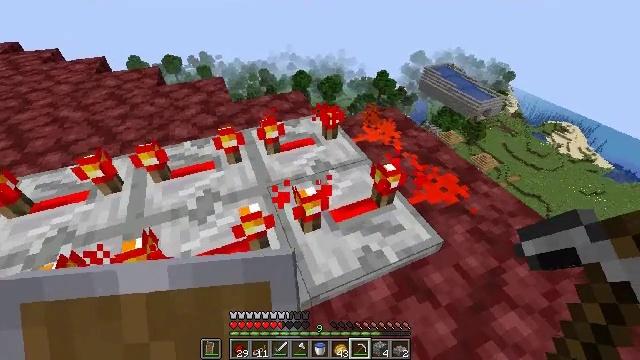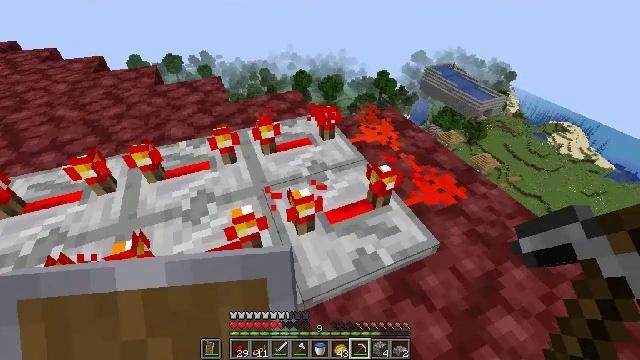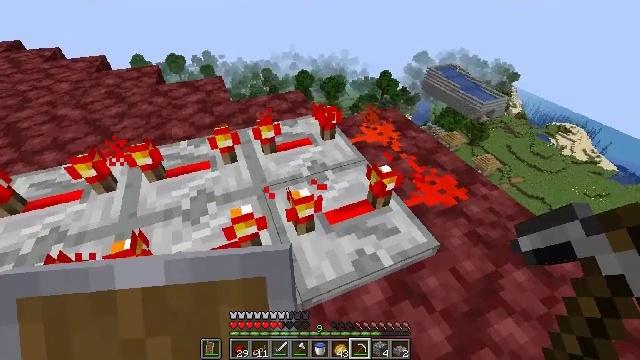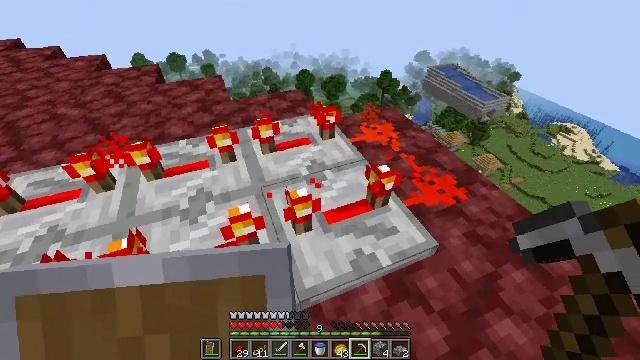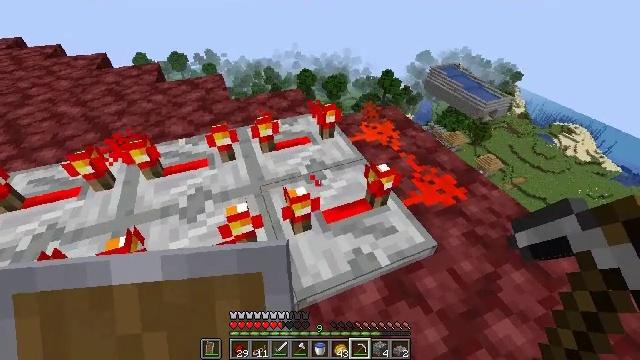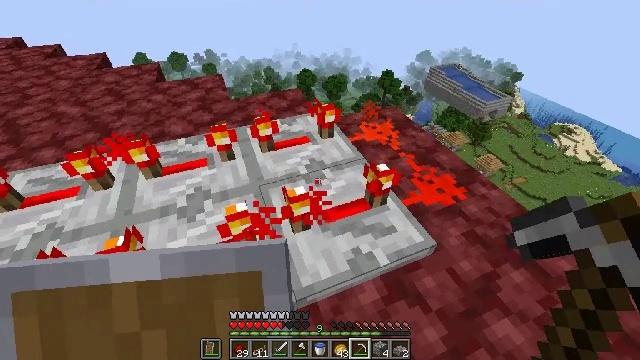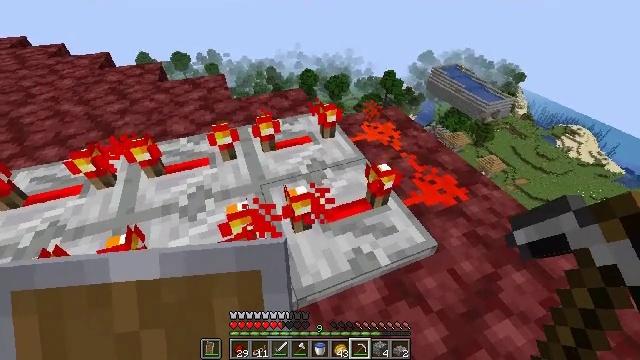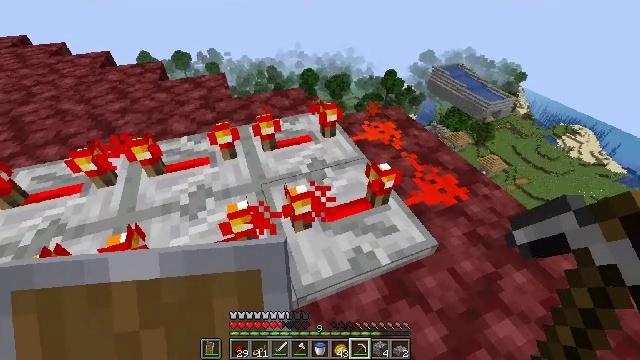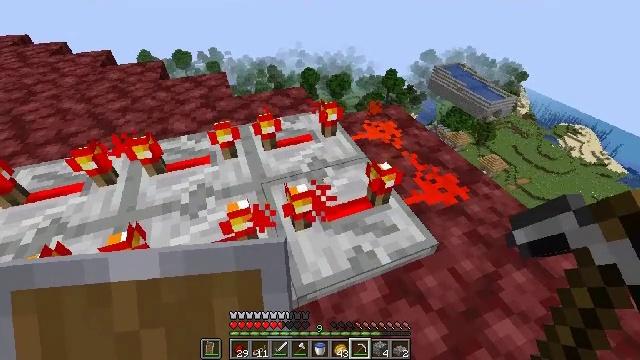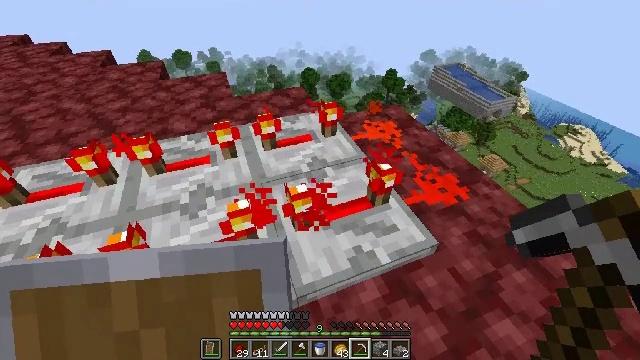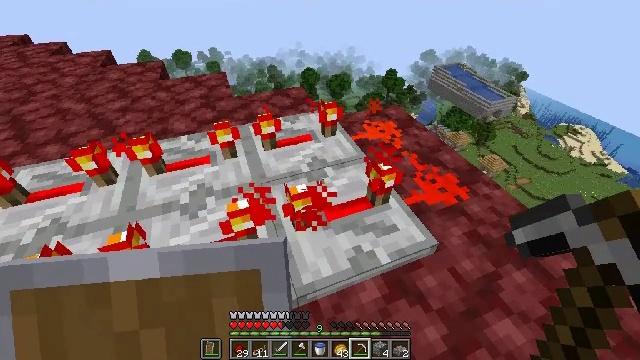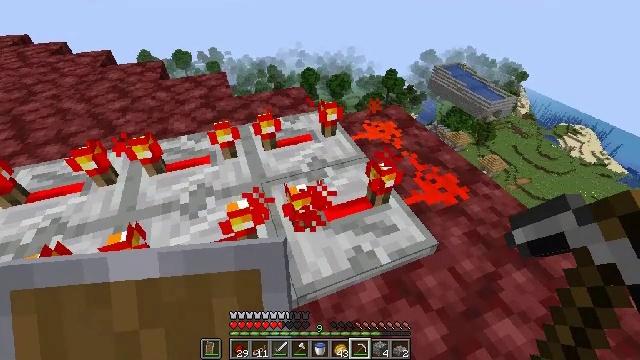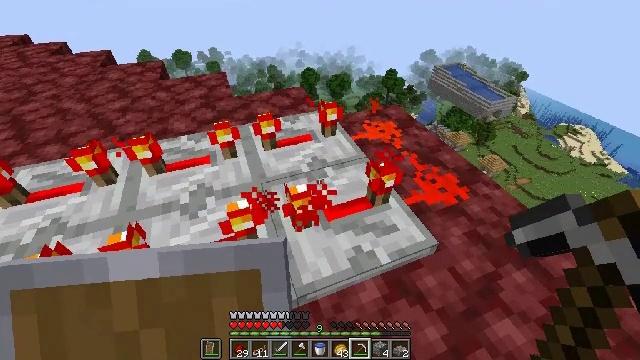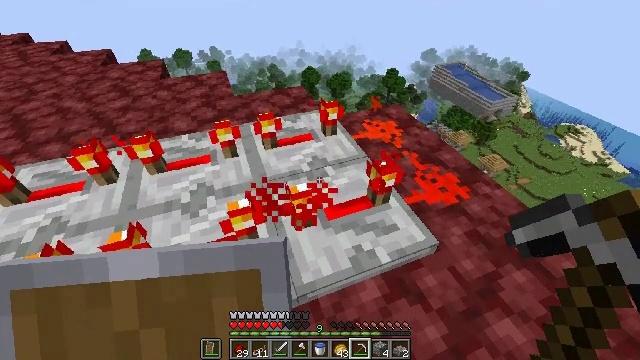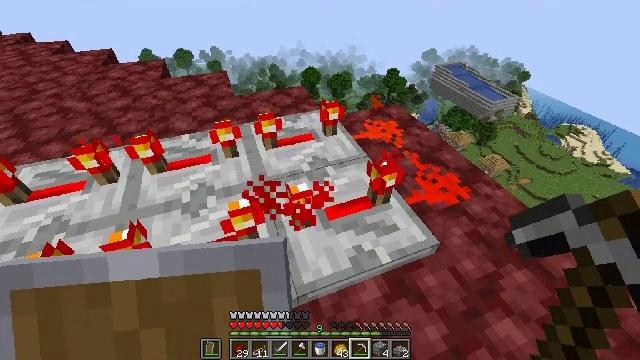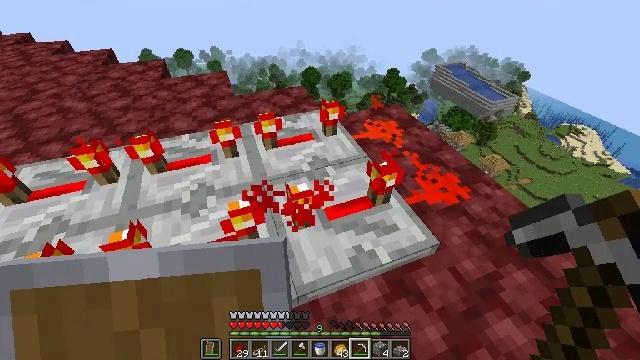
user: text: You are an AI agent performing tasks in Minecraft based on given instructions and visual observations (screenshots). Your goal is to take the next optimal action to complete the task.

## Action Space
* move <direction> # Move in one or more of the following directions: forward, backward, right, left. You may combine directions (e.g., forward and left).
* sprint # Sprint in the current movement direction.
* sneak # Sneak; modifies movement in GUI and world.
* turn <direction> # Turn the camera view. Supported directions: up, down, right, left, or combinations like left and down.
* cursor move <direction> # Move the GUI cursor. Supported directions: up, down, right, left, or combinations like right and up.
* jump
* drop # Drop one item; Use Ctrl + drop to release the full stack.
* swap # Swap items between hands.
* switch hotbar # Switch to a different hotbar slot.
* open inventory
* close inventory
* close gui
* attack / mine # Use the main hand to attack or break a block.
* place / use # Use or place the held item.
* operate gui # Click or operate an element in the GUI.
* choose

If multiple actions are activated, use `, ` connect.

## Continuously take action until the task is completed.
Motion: motion action
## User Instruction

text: Remove redstone wire from your setup.
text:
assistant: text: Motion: no_op
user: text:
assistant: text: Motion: no_op
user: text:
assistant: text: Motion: no_op
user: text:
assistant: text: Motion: no_op
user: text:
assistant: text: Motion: no_op
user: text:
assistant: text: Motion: no_op
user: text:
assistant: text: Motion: no_op
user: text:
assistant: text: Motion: no_op
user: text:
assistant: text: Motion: no_op
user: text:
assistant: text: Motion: no_op
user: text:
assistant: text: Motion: no_op
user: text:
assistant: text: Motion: no_op
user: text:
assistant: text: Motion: no_op
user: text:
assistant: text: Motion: no_op
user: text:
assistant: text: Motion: no_op
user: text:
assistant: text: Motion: no_op
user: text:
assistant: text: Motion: no_op
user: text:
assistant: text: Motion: no_op
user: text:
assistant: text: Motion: no_op
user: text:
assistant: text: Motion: no_op
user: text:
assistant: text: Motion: no_op
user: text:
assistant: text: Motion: no_op
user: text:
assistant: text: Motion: no_op
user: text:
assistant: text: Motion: no_op
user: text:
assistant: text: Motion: no_op
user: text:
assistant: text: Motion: no_op
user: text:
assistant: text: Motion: no_op
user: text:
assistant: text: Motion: no_op
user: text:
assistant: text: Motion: no_op
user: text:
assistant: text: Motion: no_op